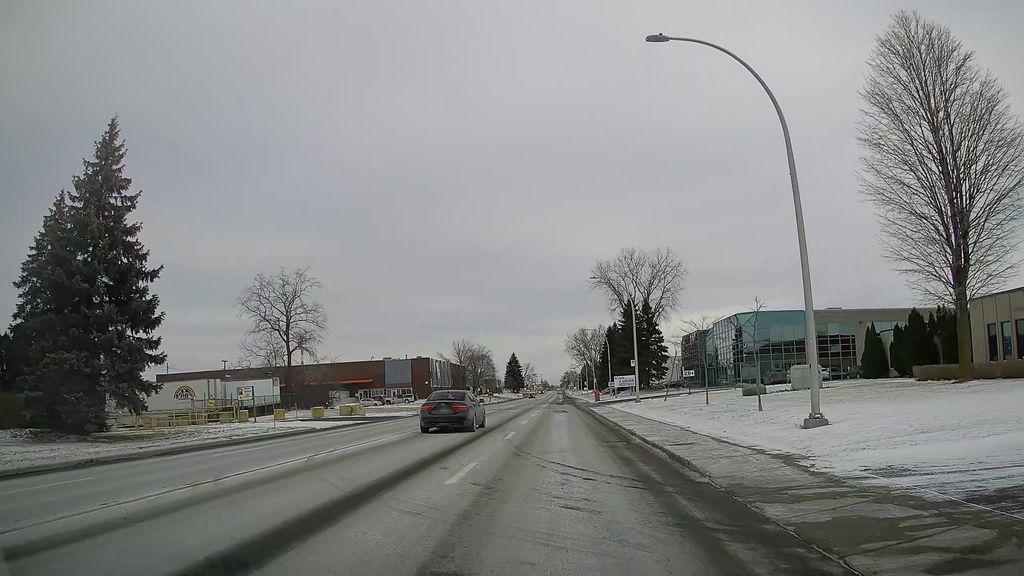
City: montreal